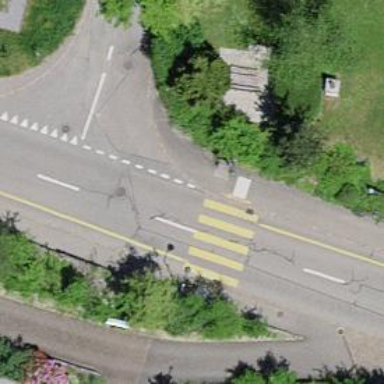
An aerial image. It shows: Unmarked zebra crossing on the road.